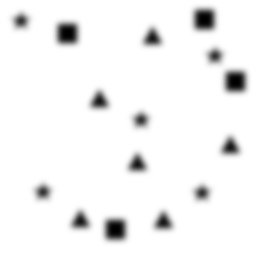
Squares: 4
Triangles: 6
Stars: 5
Total shapes: 15